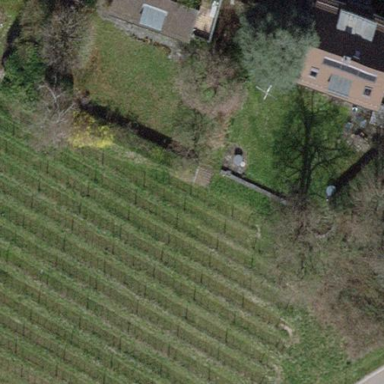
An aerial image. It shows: Beautiful vineyard in the countryside.